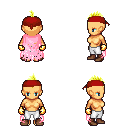
a pixel art fantasy rpg character, female body template, human, tanned skin, pink tattered cape, white pants, gold mohawk hairstyle, red bandana, gold gloves, brown shoes, four views (front, back, left, right), 2x2 character sprite sheet, small pixel art, hard edges, no anti-aliasing